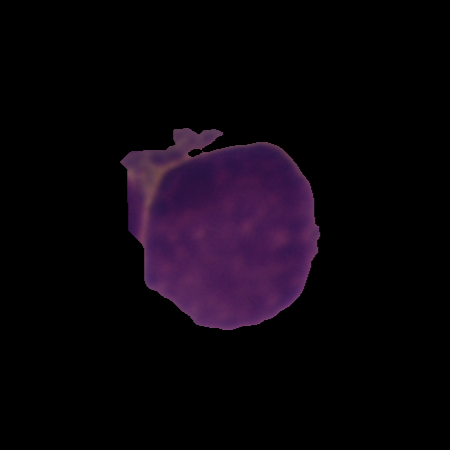
Label: healthy